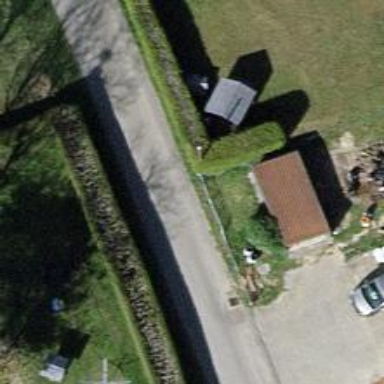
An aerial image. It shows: Hedge barrier.